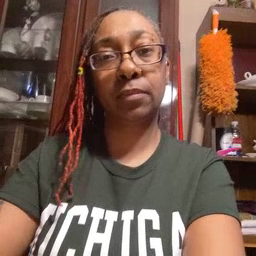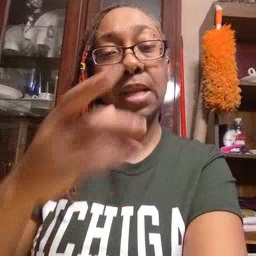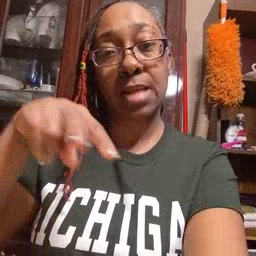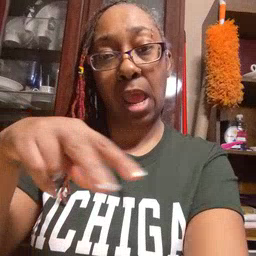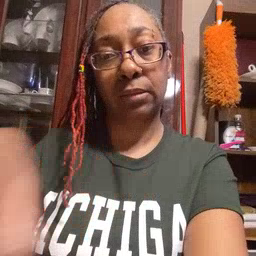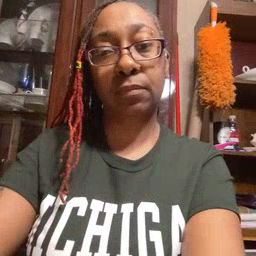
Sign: dance